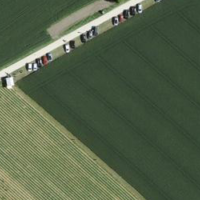
EUNIS habitat code: 52
Species observed at this site:
Fagopyrum esculentum